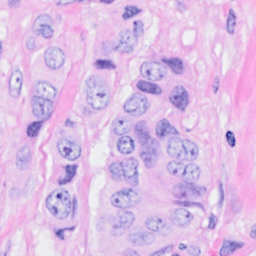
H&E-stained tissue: Breast